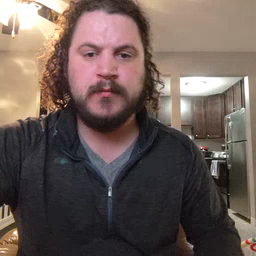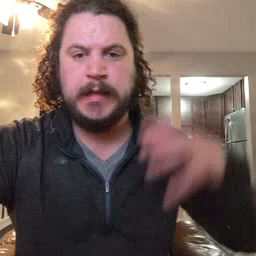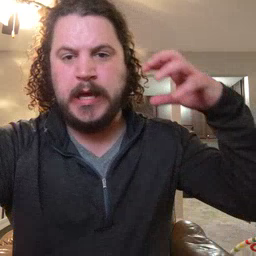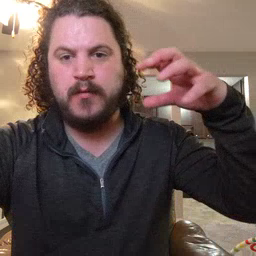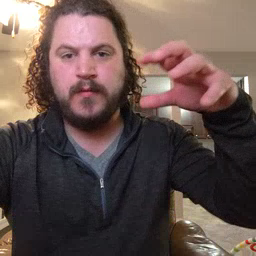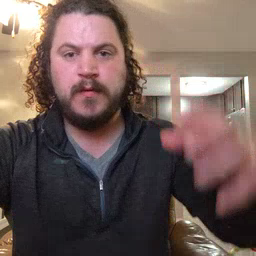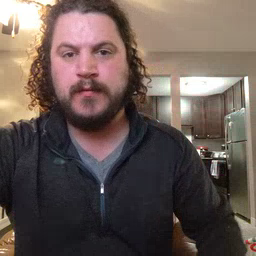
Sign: cloud